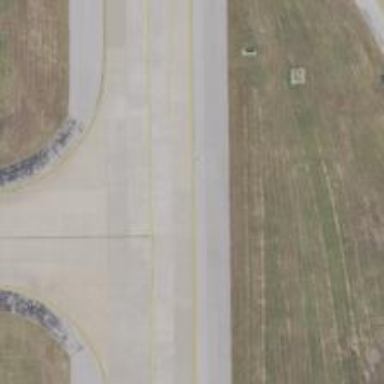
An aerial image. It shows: Image of taxiway at airport.